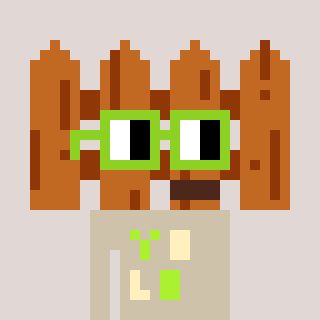
a pixel art character with square light green glasses, a fence-shaped head and a bege-colored body on a warm background